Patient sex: M
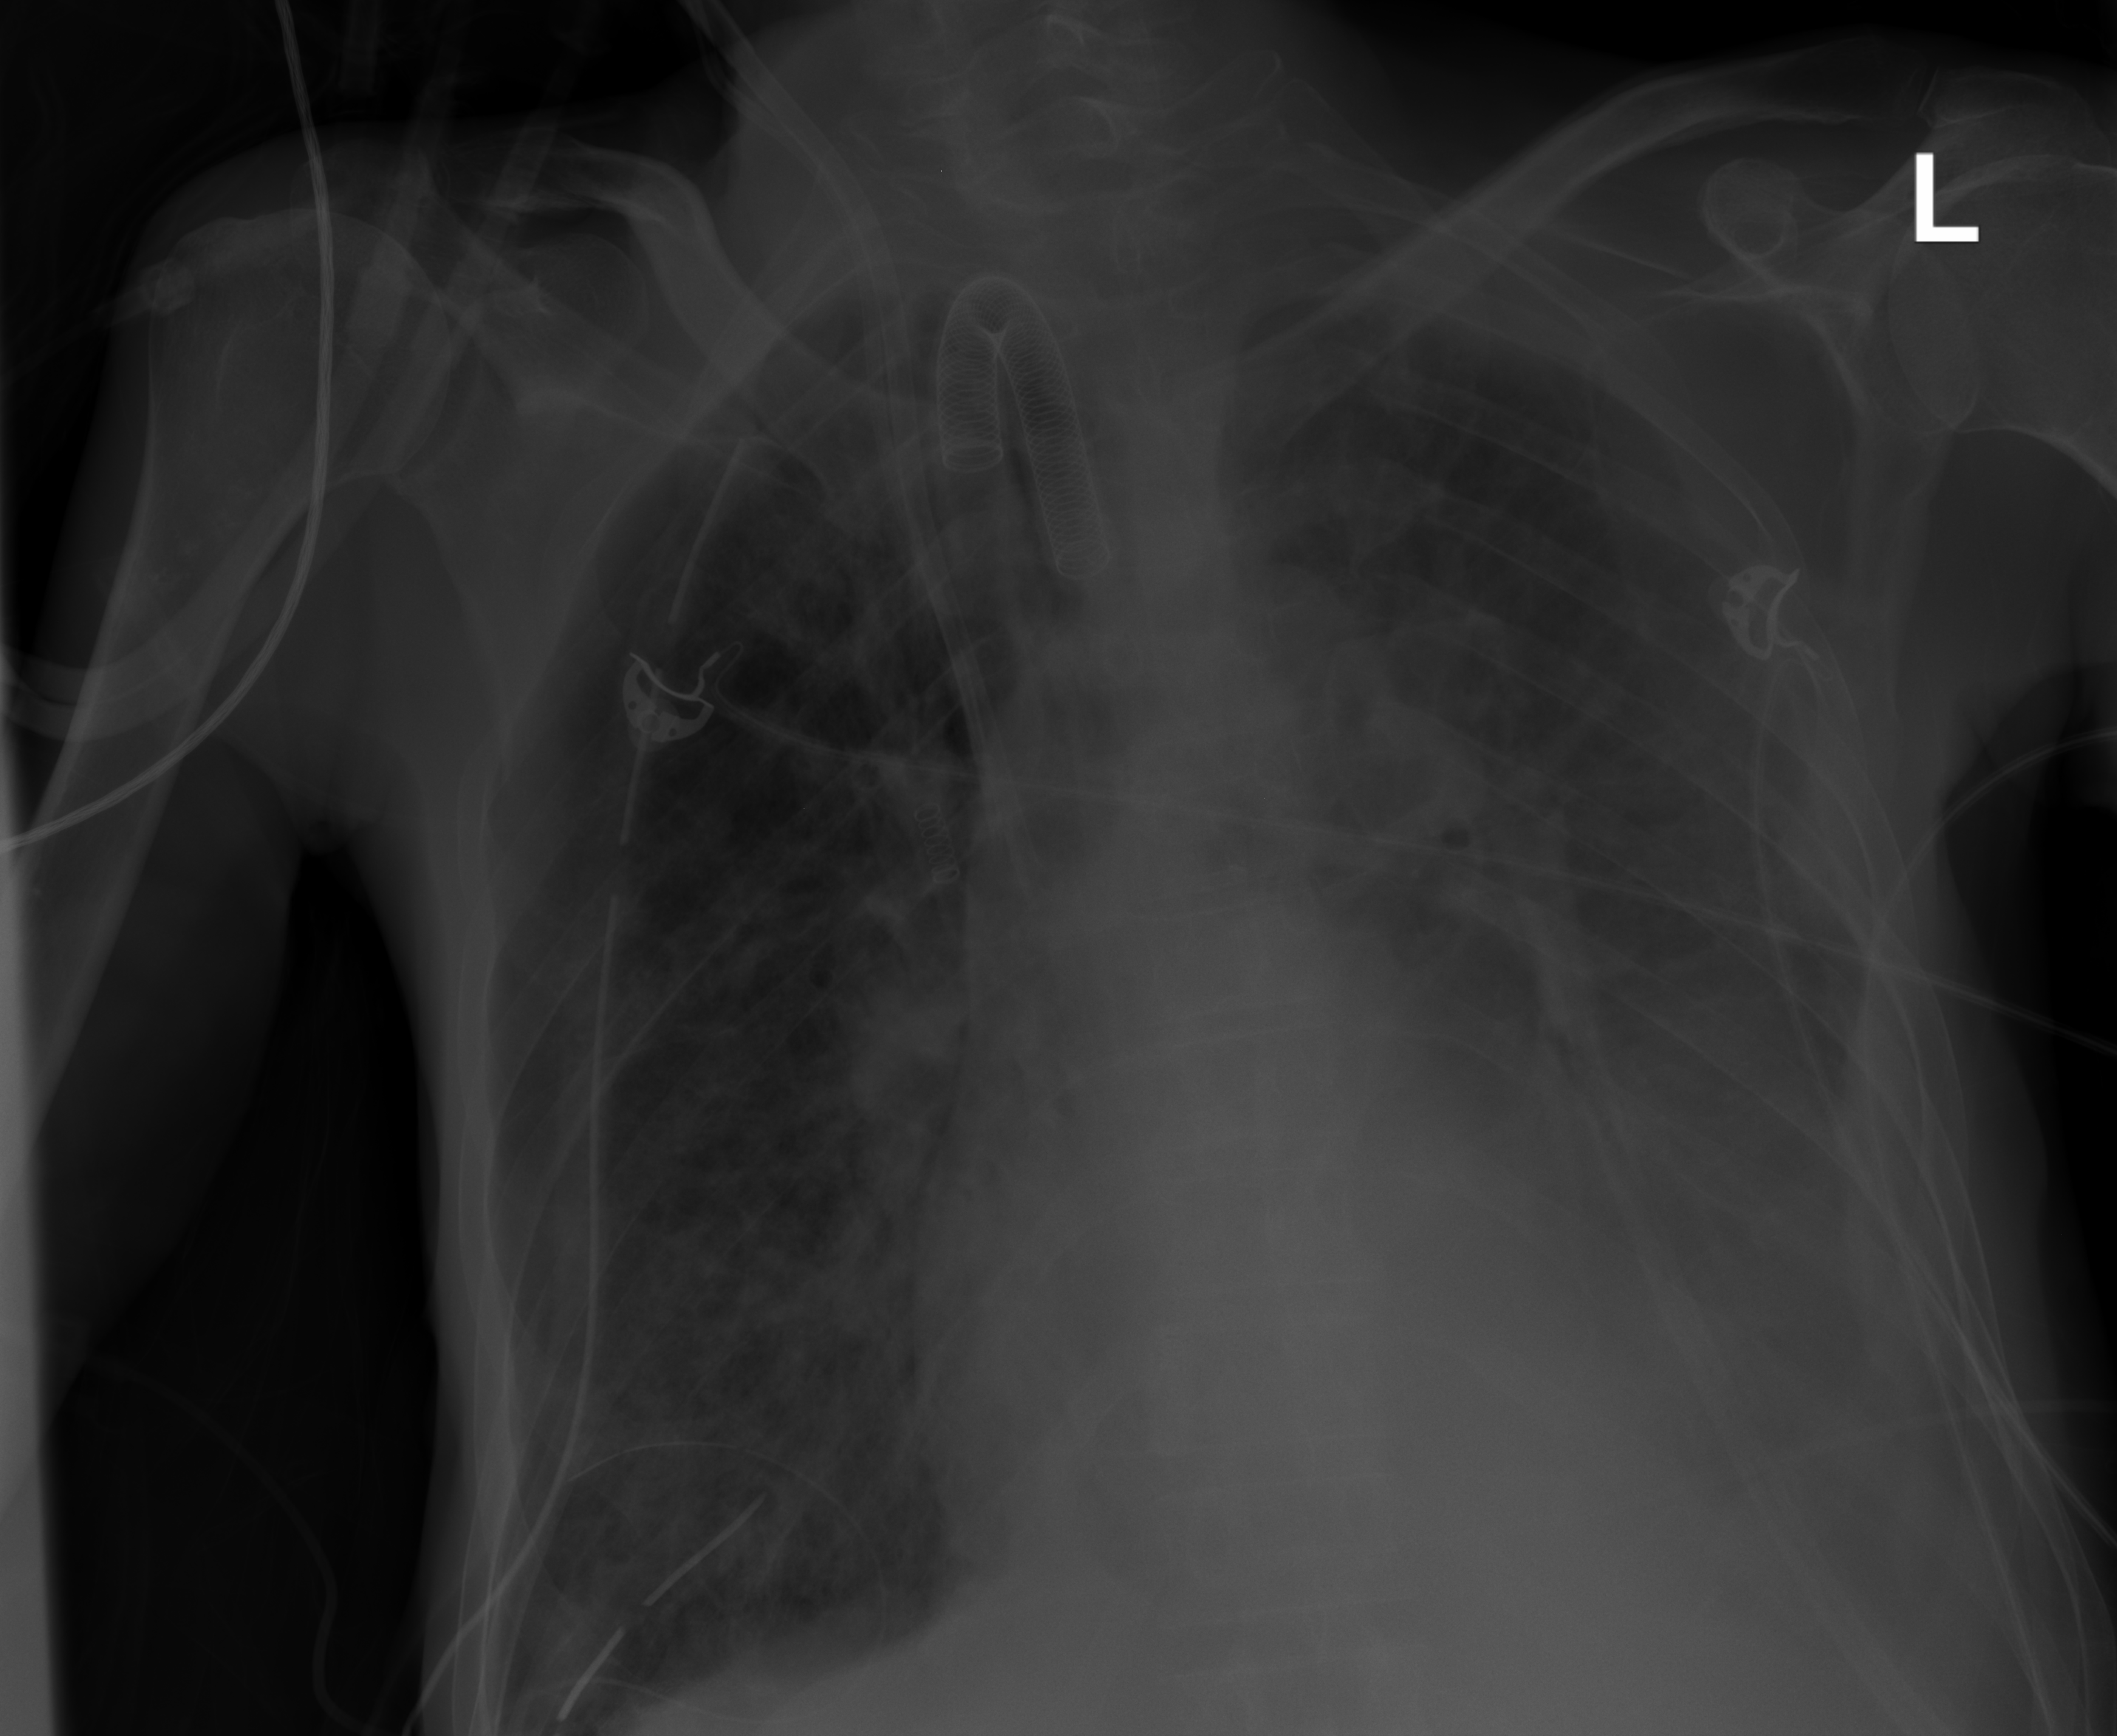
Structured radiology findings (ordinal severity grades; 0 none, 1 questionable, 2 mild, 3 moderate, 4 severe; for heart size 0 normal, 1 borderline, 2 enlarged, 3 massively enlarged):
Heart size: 0
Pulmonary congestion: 0
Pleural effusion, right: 0
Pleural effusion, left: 3
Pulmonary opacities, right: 2
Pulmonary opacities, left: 2
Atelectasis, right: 1
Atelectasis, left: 3